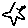
Label: star